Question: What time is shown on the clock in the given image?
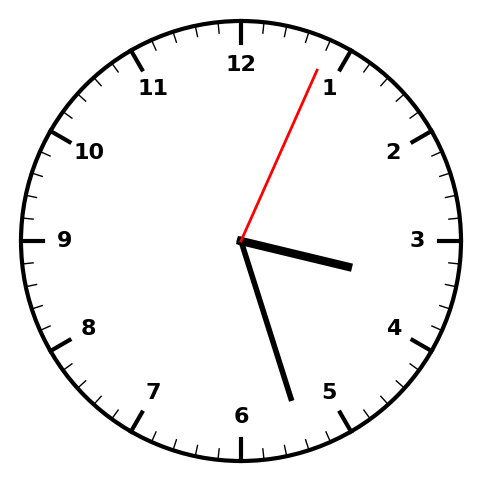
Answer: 03:27:04